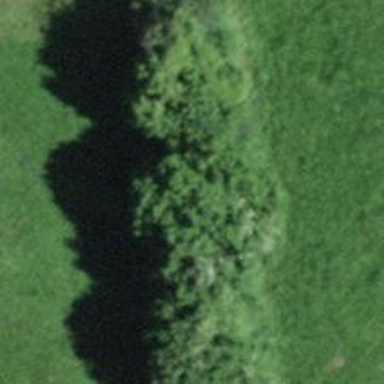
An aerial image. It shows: Row of trees in natural setting.